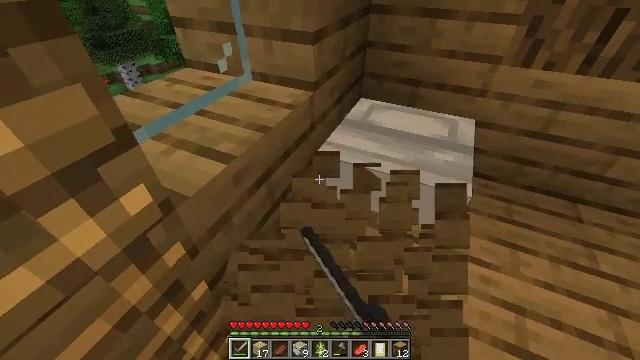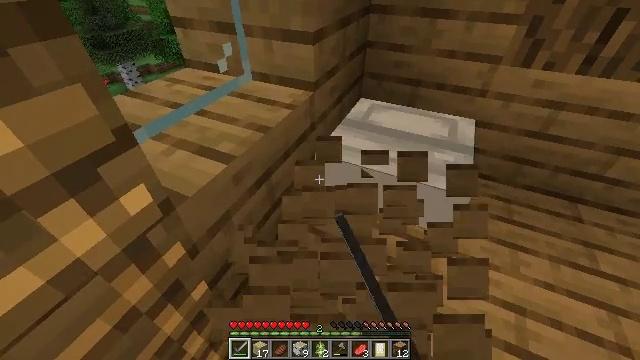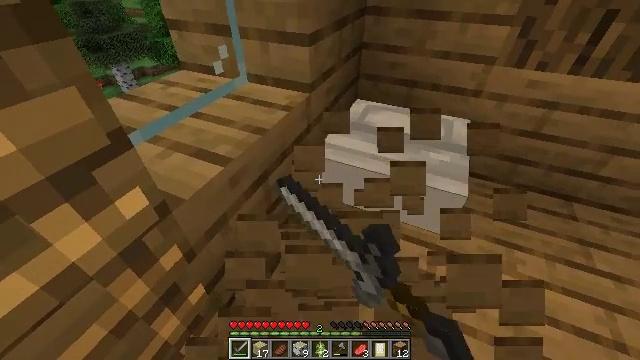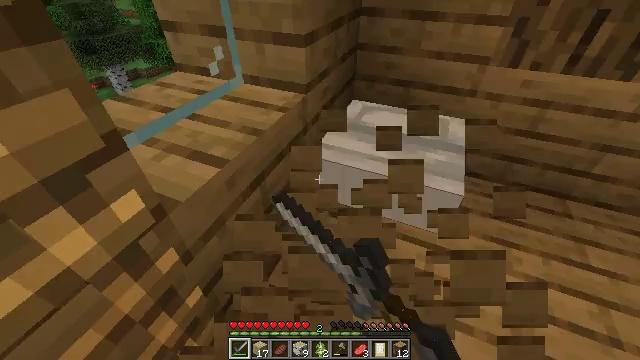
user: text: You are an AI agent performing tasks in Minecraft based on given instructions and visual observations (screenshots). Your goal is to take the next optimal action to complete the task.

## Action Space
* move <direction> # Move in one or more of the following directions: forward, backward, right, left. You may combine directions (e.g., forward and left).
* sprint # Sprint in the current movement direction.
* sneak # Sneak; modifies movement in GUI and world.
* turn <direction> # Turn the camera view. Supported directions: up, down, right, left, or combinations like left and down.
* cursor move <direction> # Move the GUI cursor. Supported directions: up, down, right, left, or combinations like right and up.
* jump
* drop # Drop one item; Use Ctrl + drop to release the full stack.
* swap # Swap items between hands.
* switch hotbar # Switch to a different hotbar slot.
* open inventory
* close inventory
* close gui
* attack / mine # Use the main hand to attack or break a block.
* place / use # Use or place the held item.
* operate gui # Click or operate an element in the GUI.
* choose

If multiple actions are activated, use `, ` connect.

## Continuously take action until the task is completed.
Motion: motion action
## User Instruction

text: Mine the white bed.
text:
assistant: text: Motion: attack / mine
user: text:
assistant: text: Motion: attack / mine
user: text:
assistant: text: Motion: attack / mine
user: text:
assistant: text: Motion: attack / mine